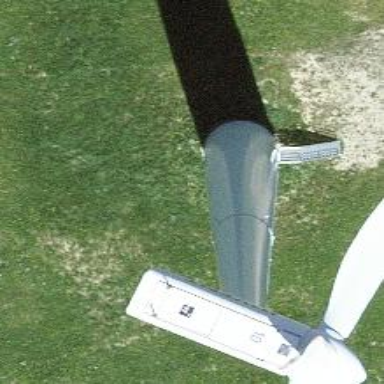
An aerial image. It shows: Wind generator with horizontal axis. The generator is wind turbine.